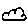
Label: cloud